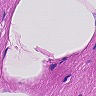
Metastatic tissue present: no